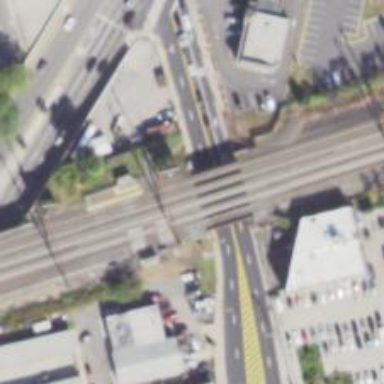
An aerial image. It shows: Bridge over electrified railway with contact lines.